The plot is a time-scale (wavelet) decomposition of a bearing vibration signal. What is the most likely bearing condition (normal, inner_race, outer_race, ball)?
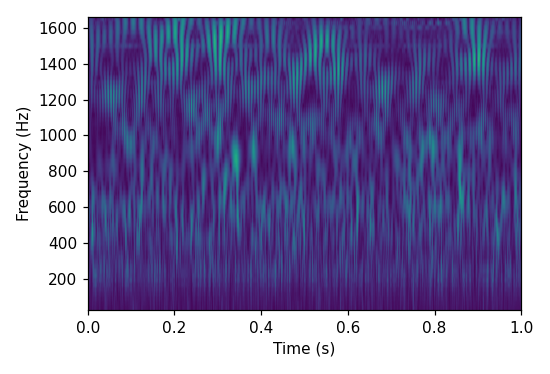
Answer: outer_race